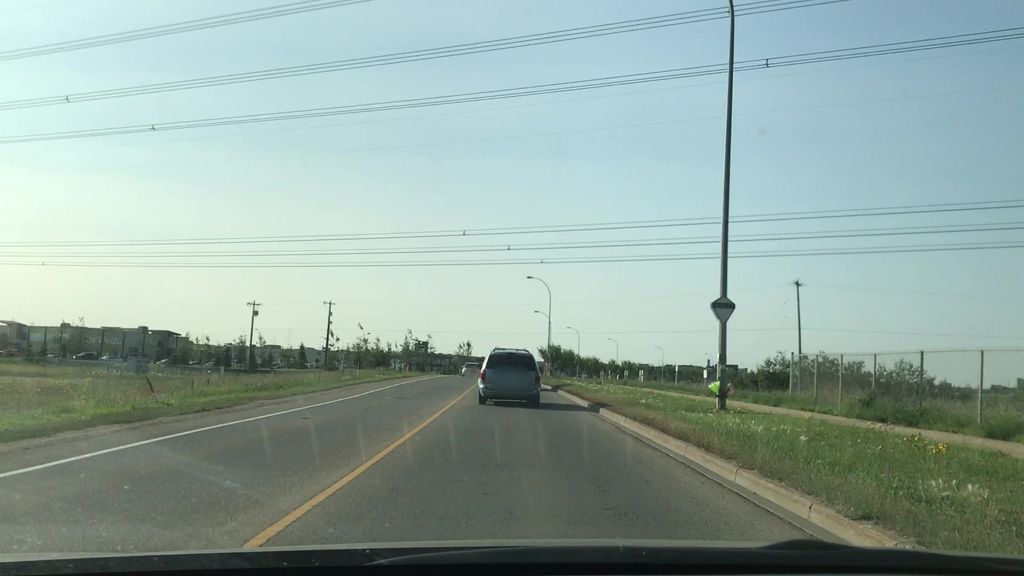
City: edmonton